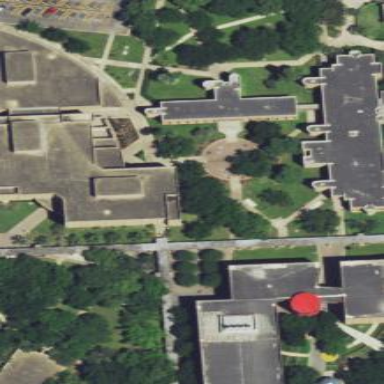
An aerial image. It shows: View of university building.